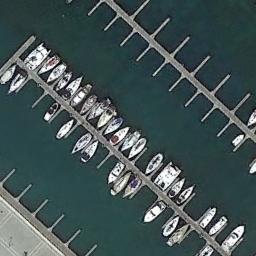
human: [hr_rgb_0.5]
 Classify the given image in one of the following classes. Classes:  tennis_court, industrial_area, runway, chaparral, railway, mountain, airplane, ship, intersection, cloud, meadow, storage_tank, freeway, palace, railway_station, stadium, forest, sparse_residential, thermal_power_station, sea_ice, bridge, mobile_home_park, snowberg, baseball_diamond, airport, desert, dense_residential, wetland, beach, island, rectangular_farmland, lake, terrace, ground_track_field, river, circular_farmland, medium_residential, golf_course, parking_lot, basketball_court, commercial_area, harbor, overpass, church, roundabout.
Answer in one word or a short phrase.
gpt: harbor